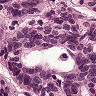
Metastatic tissue present: yes